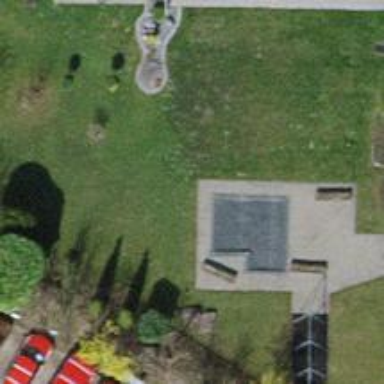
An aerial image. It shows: Sandpit at the playground.